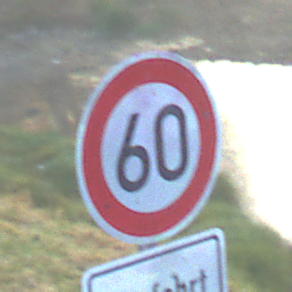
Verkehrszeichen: Geschwindigkeit60
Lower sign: HinweiseAufGefahrenDurchVerbaleAngabe5
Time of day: Dawn
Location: Outdoor (Nature)
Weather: Clear
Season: NotSpecified
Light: Natural